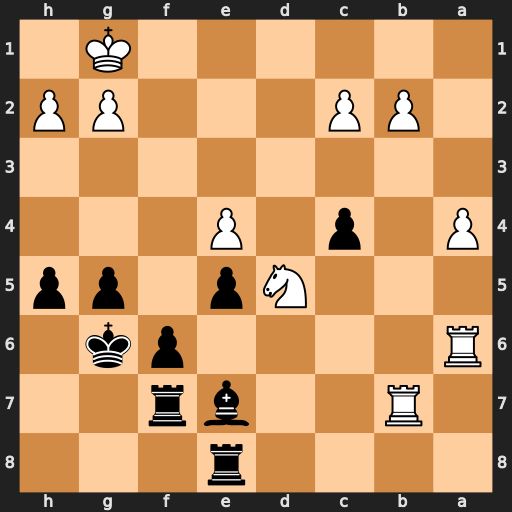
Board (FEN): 4r3/1R2br2/R4pk1/3Np1pp/P1p1P3/8/1PP3PP/6K1
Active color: b
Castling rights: -
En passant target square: -
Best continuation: Bc5+ Kf1 Rxb7